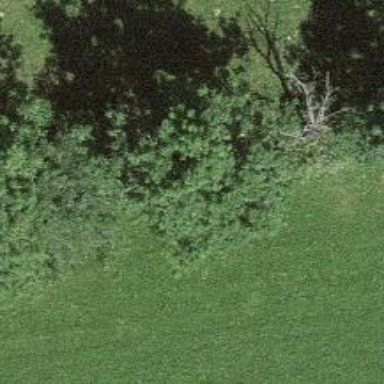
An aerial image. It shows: Single tag "natural: tree."